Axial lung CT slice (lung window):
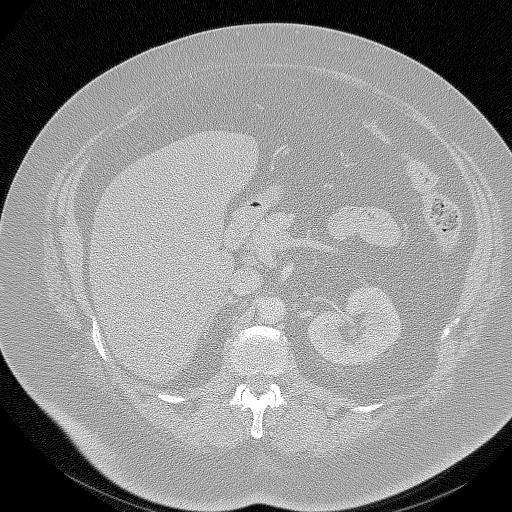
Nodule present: no